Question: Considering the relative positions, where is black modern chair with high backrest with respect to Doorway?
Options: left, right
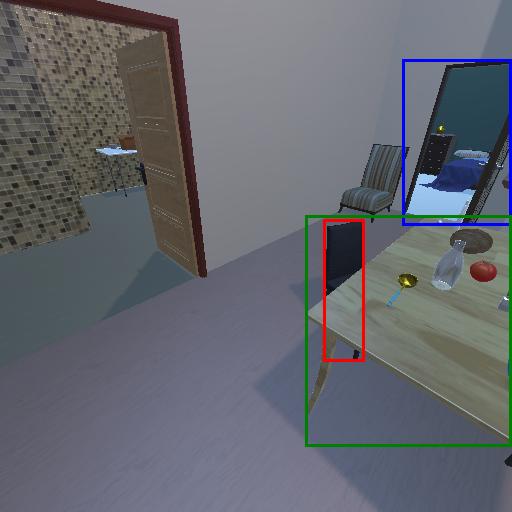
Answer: left